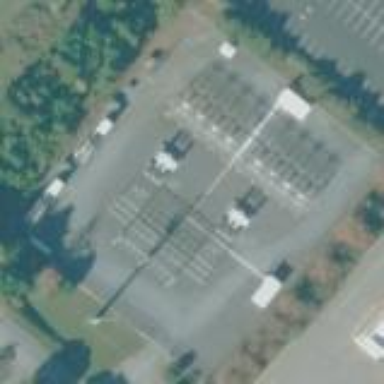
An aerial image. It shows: There is distribution substation enclosed by fence.